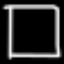
Label: square